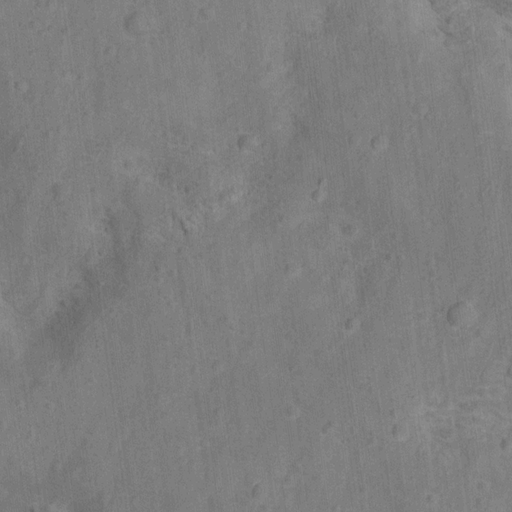
Classes present: Background